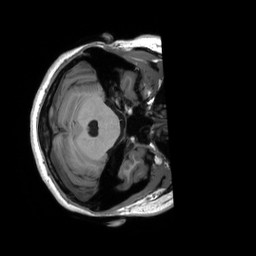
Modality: T1w
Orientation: axial
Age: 23
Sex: female
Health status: healthy
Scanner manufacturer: siemens
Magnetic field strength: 3 T
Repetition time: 2.53 s
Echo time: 0.00227 s